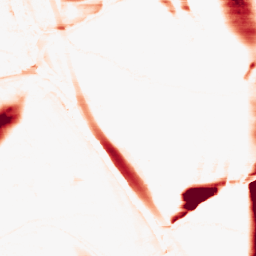
Category: morphological
Decomposition family: morphological_rect
Decomposition parameters: operation: opening
width: 50
height: 5
Upsampling method: linear_exact
Upsampling parameters: scale: 4
Upsampling scale: 4